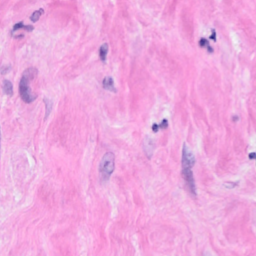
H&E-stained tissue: Breast